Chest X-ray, PA view. Patient: 7 years old, sex F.
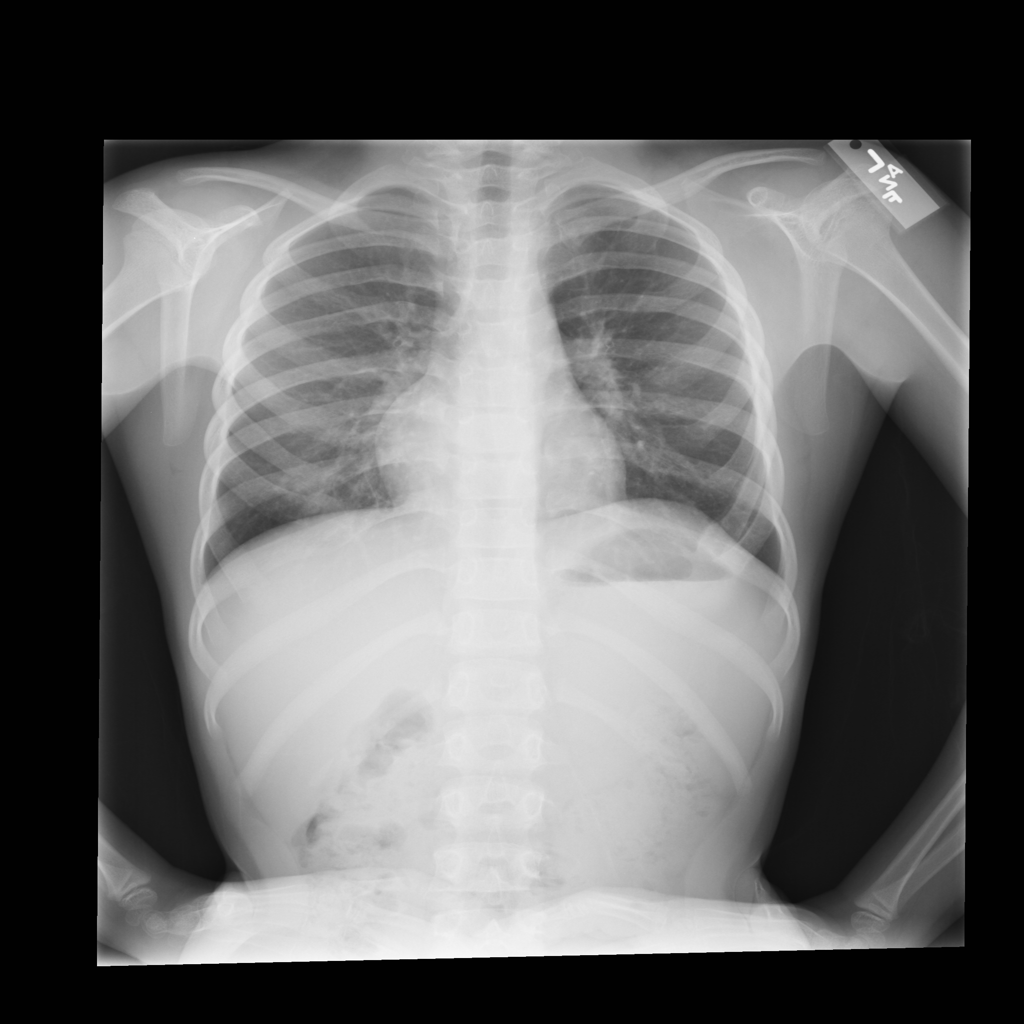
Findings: No Finding